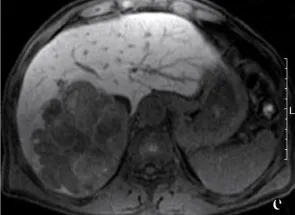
Primary hepatic carcinoid tumor in 70-year-old male. An axial fat-suppressed MR image with Gd-EOB-DTPA in the hepatobiliary phase (e) shows the hypointense hepatic mass, the extent of which is clearly delineated by increasing the signal intensity of the normal liver parenchyma.
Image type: radiology (mri)